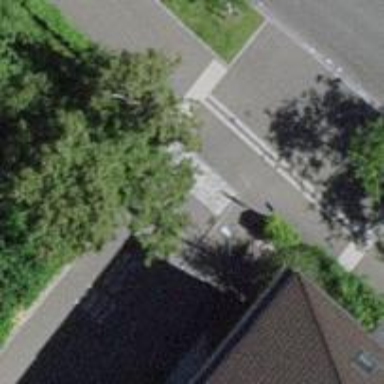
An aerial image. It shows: Unmarked crossing on the road.